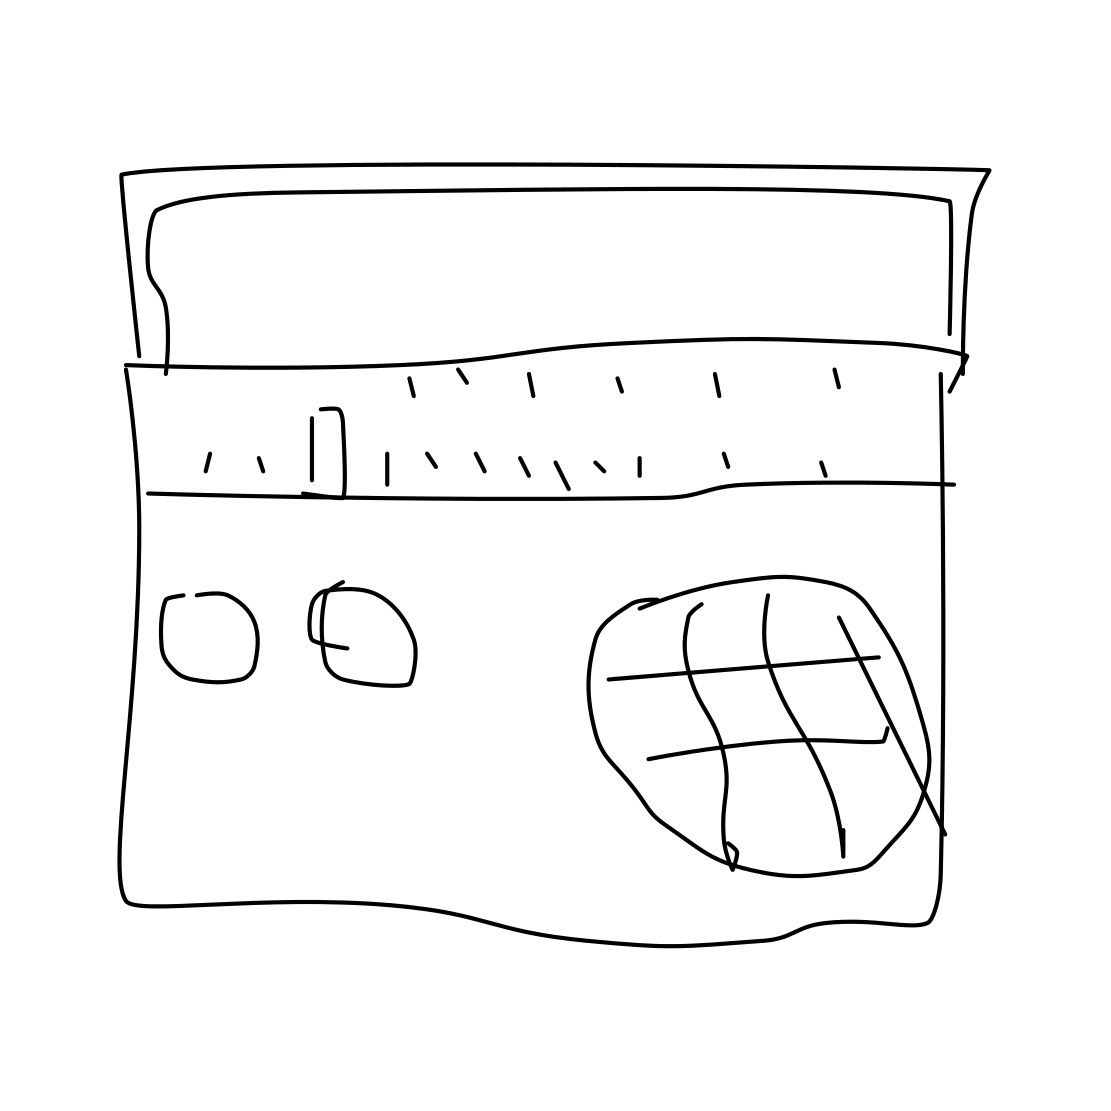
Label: radio